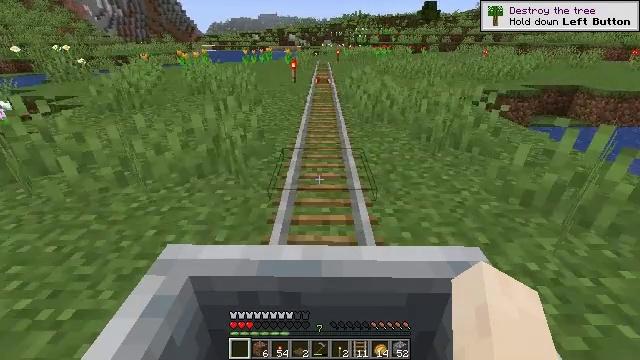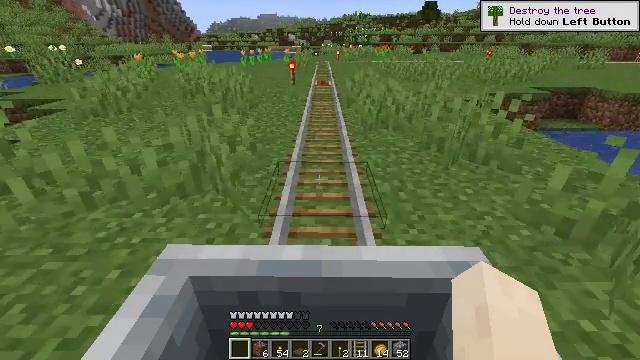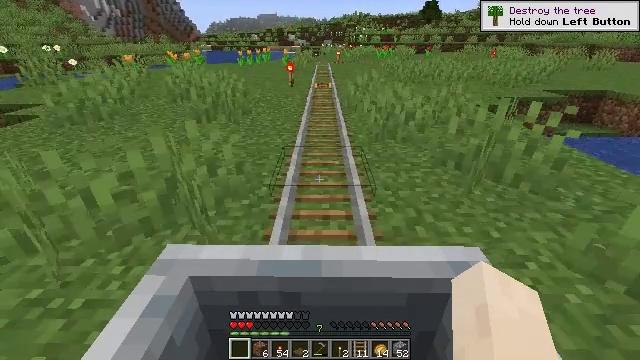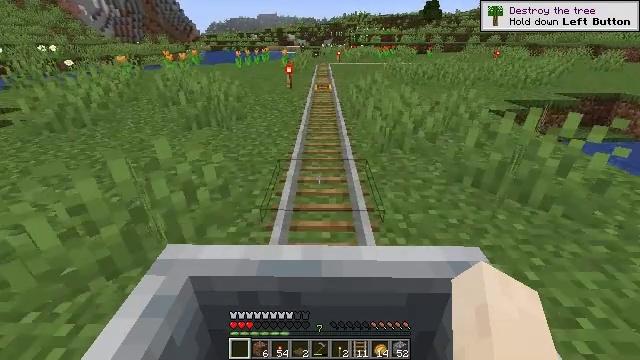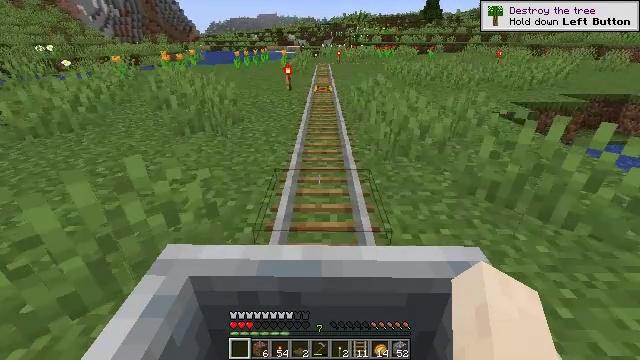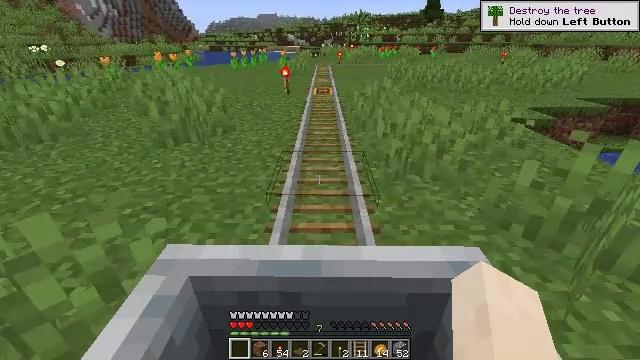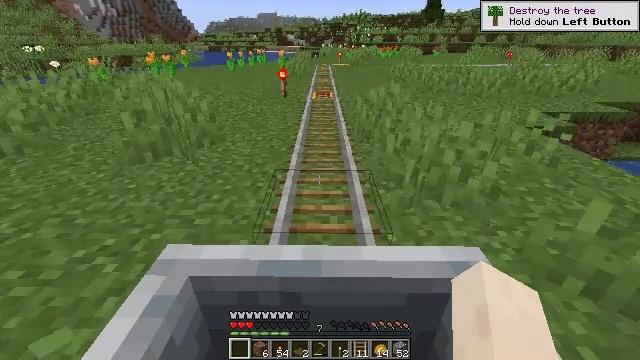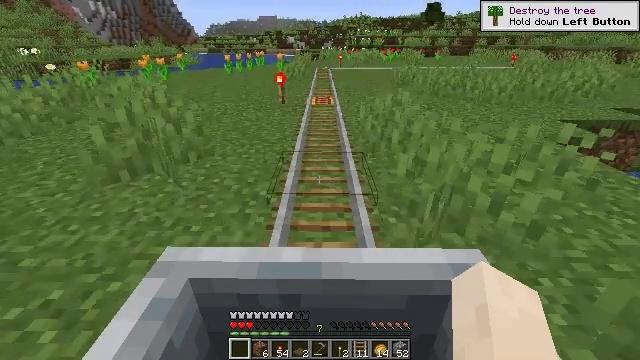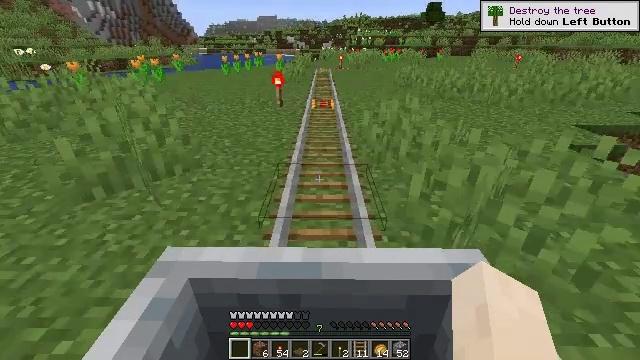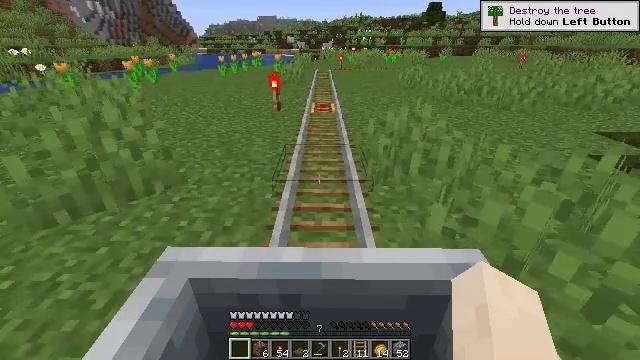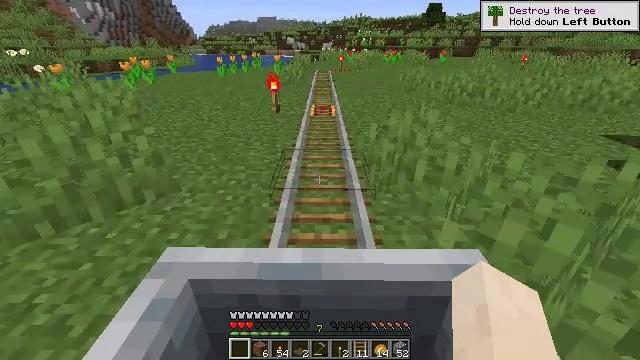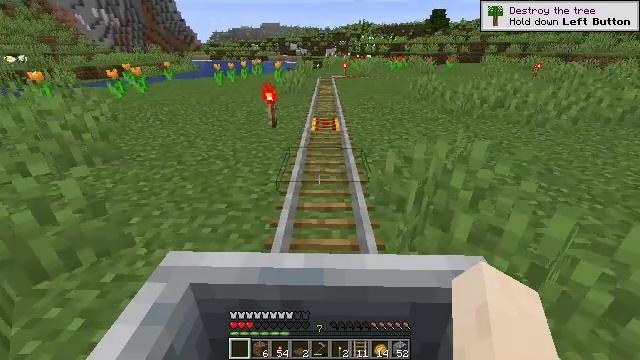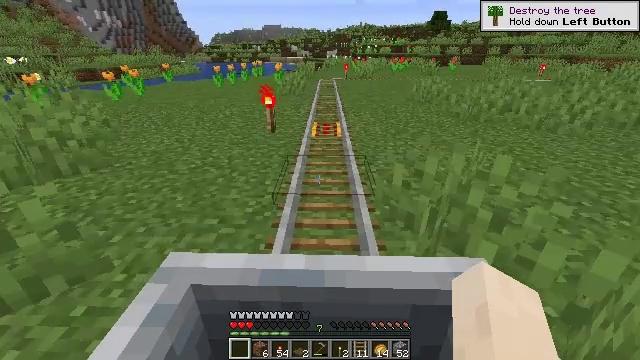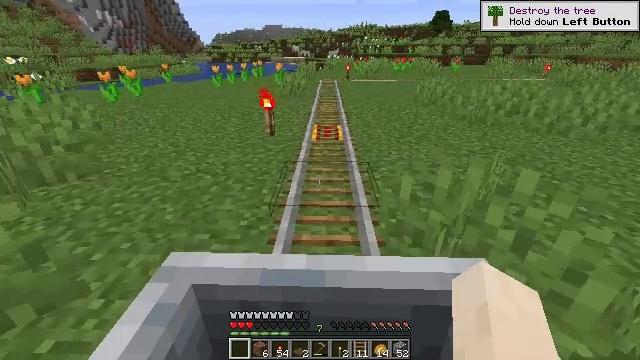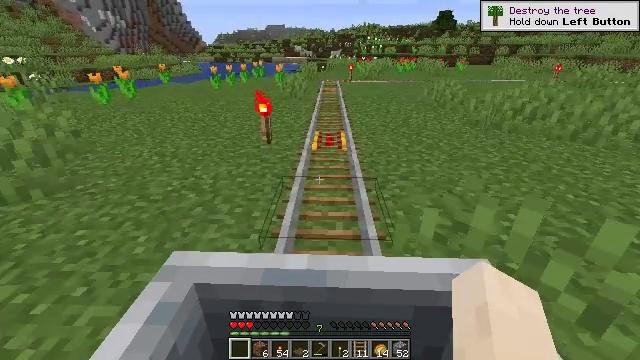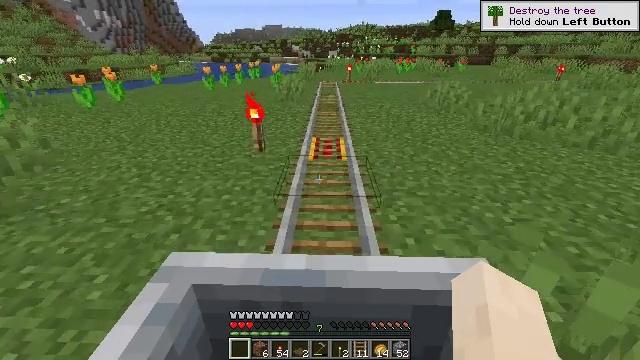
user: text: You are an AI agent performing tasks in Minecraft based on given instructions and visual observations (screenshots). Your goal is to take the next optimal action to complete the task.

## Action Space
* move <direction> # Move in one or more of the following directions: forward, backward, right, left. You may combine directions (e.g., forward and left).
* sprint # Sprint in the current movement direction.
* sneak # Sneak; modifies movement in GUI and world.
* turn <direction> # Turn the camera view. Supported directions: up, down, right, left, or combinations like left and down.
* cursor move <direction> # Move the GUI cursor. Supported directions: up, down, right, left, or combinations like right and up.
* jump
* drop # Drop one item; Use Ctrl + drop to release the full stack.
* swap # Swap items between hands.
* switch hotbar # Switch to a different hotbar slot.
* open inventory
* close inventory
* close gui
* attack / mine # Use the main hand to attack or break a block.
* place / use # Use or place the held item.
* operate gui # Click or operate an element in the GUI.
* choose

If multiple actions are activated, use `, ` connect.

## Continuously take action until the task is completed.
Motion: motion action
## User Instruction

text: Attack the torch to pick it up.
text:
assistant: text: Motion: no_op
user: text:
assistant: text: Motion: no_op
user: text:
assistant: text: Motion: no_op
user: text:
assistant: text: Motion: no_op
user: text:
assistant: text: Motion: no_op
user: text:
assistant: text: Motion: no_op
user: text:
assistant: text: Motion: no_op
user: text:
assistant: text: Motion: no_op
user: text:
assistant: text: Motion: no_op
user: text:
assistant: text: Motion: no_op
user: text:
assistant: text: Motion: turn up
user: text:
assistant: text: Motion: no_op
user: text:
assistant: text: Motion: no_op
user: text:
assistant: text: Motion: no_op
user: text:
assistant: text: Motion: no_op
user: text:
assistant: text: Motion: no_op
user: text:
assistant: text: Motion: no_op
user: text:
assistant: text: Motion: no_op
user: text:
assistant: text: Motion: no_op
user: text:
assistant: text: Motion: turn left and up
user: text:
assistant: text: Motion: no_op
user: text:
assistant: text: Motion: no_op
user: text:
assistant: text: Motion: no_op
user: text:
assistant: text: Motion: no_op
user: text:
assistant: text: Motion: no_op
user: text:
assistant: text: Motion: no_op
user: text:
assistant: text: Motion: no_op
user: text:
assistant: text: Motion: no_op
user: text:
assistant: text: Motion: no_op
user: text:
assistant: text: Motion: no_op